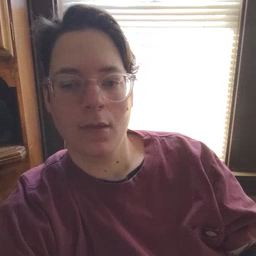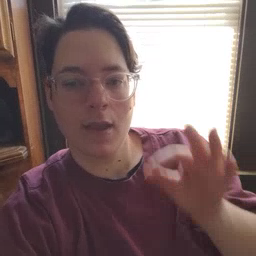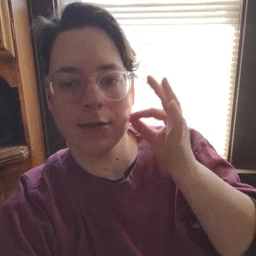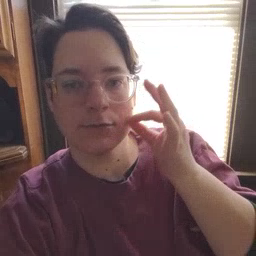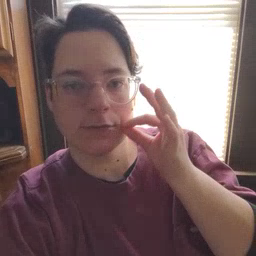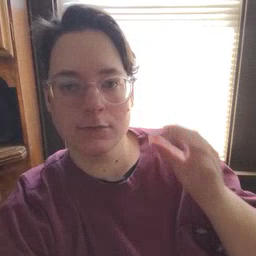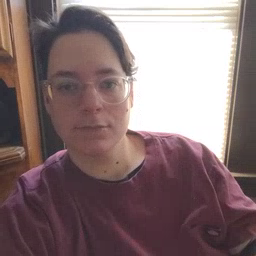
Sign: cat